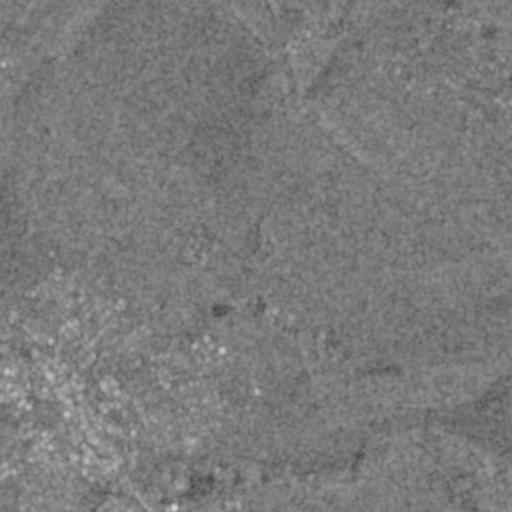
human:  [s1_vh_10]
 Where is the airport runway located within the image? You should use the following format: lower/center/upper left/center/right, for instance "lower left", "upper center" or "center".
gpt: The airport runway is located in the lower right of the image.
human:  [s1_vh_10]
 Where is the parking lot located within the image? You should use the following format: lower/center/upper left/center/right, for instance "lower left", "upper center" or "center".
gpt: The parking lot is located in the lower left of the image.
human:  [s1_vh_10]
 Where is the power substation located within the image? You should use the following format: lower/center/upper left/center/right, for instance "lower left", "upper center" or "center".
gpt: The power substation is located in the lower left of the image.
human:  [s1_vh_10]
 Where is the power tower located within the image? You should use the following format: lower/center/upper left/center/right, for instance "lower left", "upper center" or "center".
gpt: The power tower is located in the lower right of the image.
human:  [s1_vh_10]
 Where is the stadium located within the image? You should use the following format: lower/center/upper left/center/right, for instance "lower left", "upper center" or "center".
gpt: The stadium is located in the lower center of the image.
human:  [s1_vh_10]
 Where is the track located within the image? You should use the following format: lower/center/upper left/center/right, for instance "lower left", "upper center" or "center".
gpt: The track is located in the lower left of the image.
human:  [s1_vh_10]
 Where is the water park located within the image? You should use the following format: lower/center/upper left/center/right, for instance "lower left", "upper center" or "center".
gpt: The water park is located in the lower left of the image.
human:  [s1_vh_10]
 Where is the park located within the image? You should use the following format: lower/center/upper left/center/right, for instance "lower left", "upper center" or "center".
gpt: There is no park in the image.

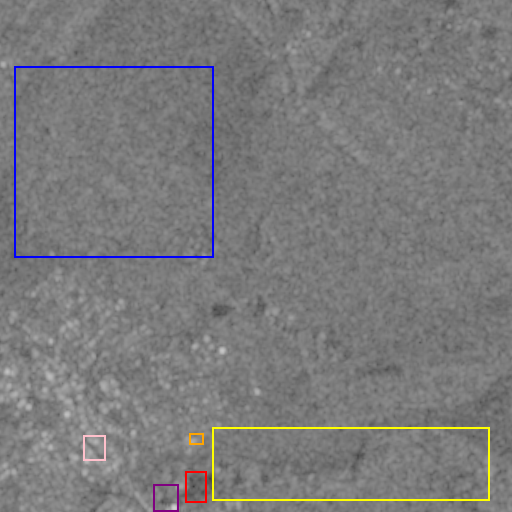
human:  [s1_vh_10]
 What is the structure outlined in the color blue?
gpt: The structure outlined in blue is a crop field.
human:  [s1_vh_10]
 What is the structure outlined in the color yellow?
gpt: The structure outlined in yellow is a park.
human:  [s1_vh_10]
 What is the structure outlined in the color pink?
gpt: The structure outlined in pink is a parking lot.
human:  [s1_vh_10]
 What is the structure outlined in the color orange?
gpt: The structure outlined in orange is a power substation.
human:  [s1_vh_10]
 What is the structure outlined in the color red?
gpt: The structure outlined in red is a stadium.
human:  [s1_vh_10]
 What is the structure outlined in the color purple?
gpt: The structure outlined in purple is a water park.
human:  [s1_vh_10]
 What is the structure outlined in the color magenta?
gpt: There is no magenta outline.